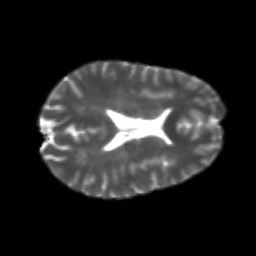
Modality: T2w
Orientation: axial
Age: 24
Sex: female
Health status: healthy
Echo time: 0.074 s